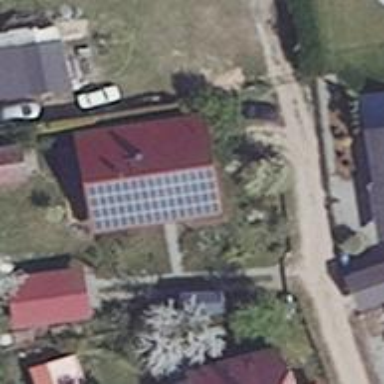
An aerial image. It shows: Small solar photovoltaic panel generator is producing electricity.